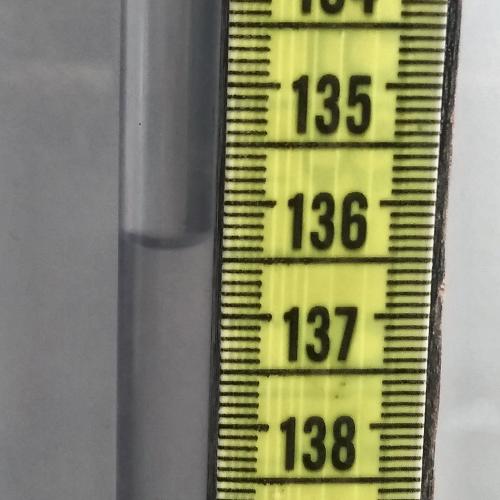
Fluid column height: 136.4 cm